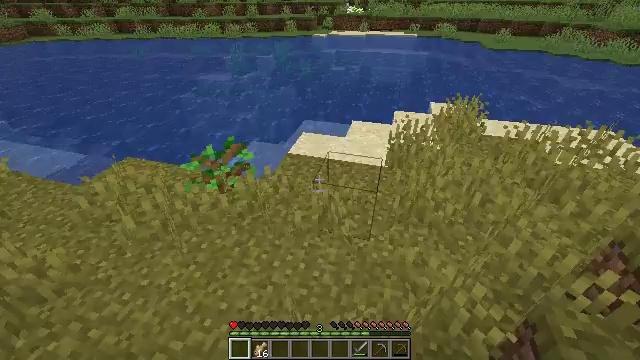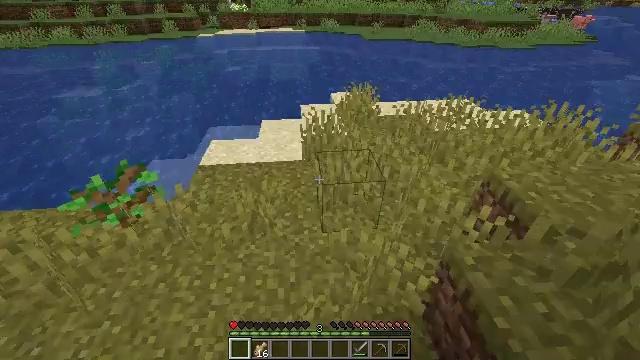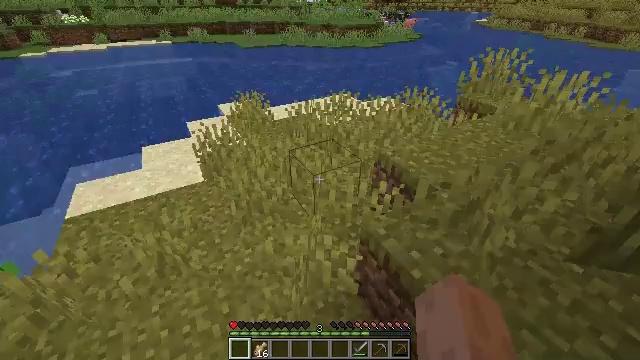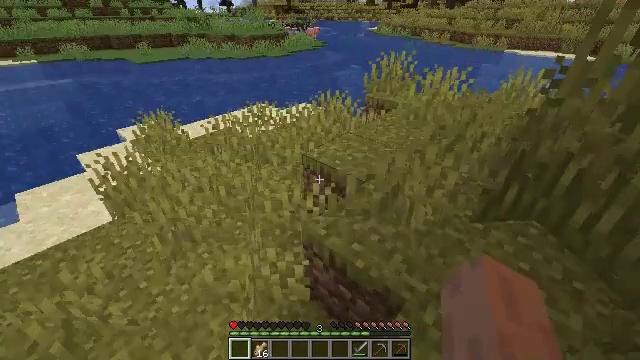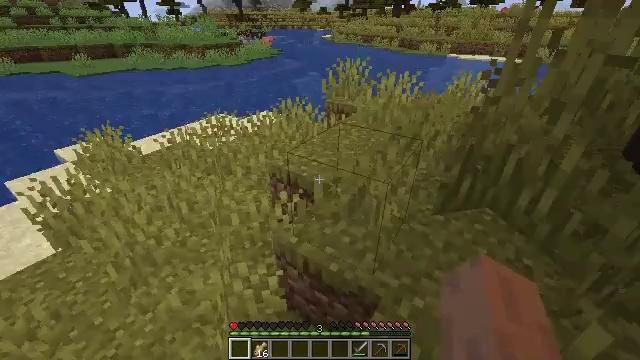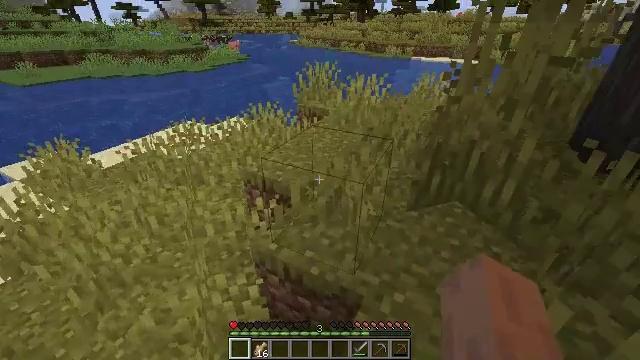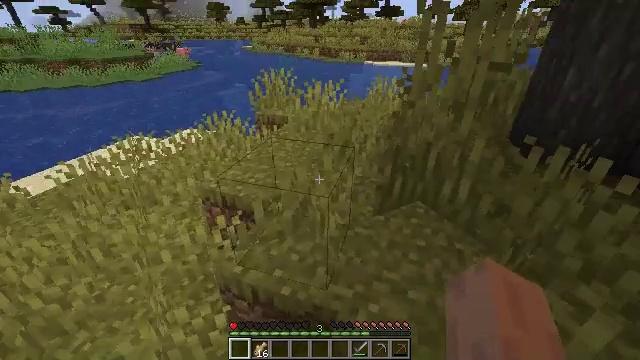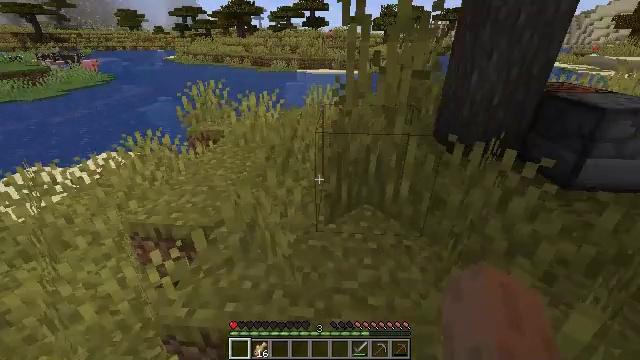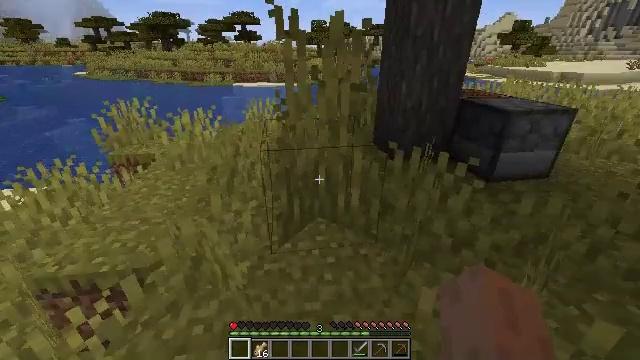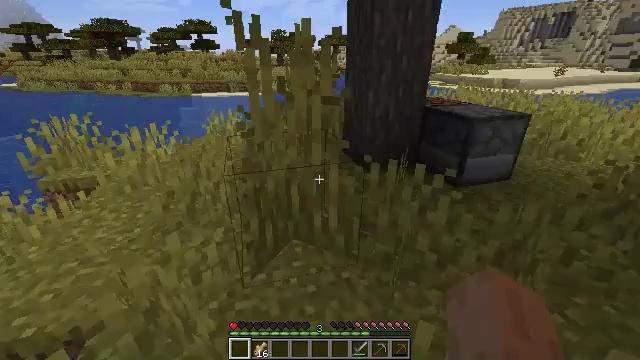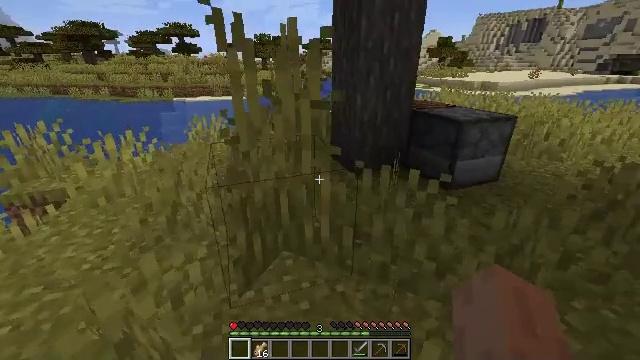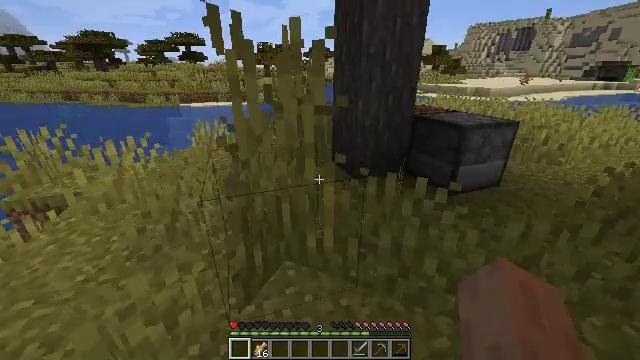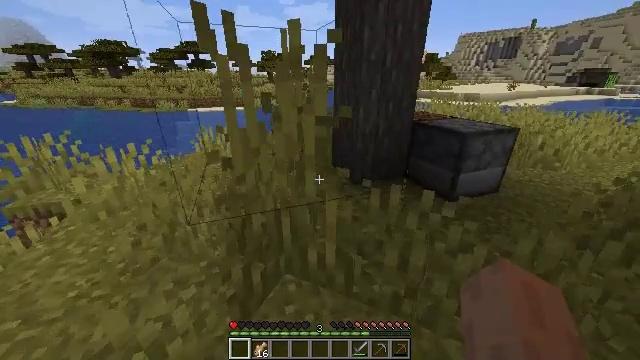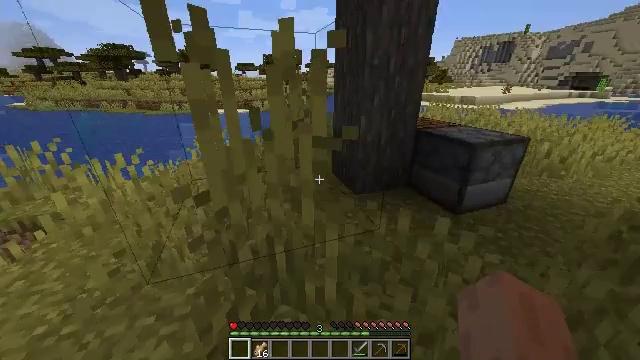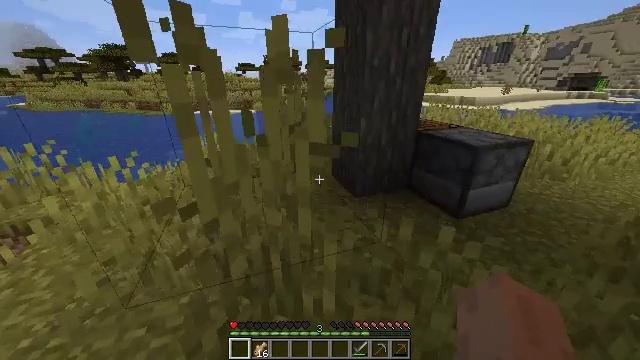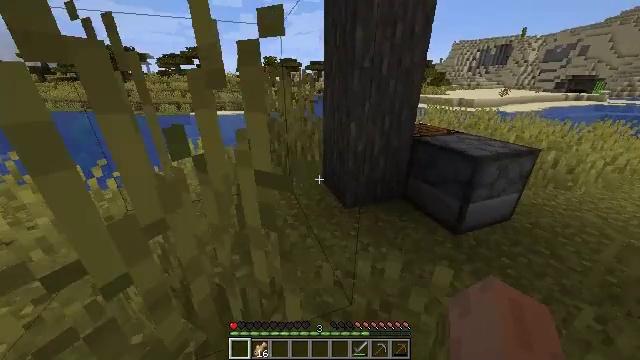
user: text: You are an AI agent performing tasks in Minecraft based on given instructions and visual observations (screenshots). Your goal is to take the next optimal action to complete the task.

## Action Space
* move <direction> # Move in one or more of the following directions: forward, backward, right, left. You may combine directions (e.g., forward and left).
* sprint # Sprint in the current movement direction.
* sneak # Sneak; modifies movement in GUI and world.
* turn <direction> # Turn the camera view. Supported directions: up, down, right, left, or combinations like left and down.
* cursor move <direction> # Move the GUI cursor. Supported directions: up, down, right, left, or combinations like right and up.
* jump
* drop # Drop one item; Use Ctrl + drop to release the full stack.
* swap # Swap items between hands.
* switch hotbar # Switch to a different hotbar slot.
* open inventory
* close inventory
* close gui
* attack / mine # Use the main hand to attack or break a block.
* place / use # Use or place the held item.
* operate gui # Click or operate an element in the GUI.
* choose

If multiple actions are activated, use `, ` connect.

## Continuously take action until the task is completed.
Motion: motion action
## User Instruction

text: Prepare cooked cod using the furnace.
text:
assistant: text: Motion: turn right
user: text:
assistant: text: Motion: turn right and up
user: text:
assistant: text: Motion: turn right and up
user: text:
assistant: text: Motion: turn right and up
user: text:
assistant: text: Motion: turn right
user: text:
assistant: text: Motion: move forward, turn right and up
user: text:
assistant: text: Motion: move forward, turn right and up
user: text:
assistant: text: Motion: move forward, turn right and up
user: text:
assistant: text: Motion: turn right and up
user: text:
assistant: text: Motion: move forward, turn right
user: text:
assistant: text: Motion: move forward
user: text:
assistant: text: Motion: move forward
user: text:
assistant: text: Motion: move forward
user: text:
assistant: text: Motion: move forward and move right
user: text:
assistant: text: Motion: move forward and move right
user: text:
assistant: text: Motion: move forward and move right
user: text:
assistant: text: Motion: move forward and move right, turn right
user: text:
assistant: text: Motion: move forward and move right, turn right
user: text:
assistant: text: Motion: move forward and move right, turn right
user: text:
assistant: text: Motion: move forward and move right
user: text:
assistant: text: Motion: move forward and move right, turn left and down
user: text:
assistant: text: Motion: move forward and move right, turn left and down
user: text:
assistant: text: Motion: move forward and move right, turn left and down
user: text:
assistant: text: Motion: move right, turn left and down
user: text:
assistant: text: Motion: move right, turn left
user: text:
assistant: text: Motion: move right, turn left and down
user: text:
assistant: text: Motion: move right, turn left
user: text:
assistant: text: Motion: move right, turn left
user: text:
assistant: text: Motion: move right, turn left
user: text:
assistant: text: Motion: move right, turn left